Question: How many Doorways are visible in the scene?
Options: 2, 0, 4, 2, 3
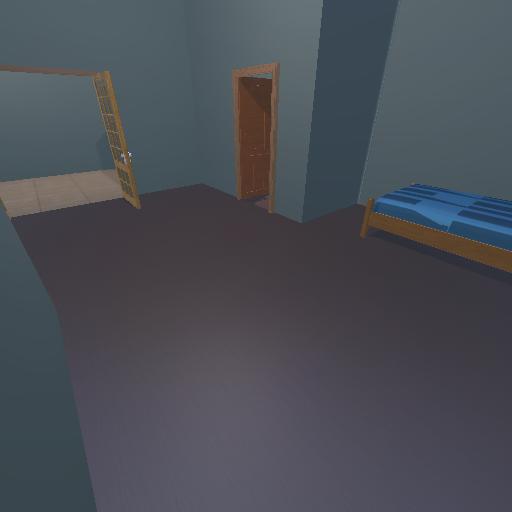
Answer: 2